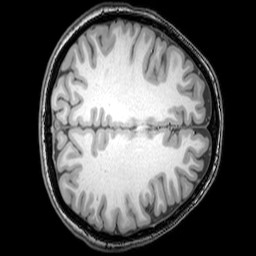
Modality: T1w
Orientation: axial
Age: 22
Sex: female
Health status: healthy
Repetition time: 0.081 s
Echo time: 0.037 s